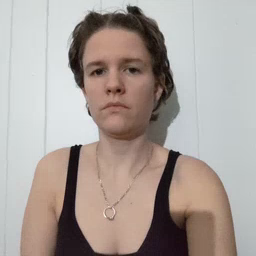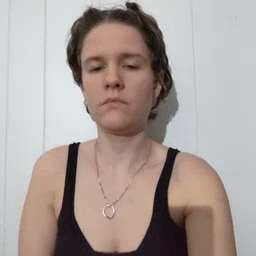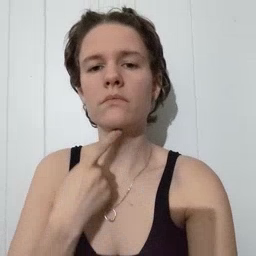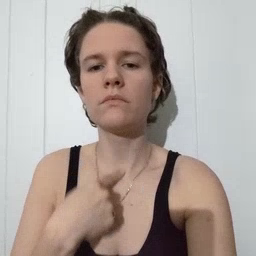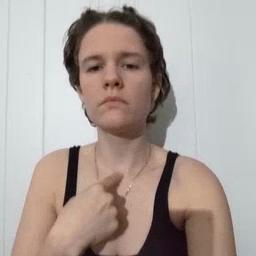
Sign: thirsty